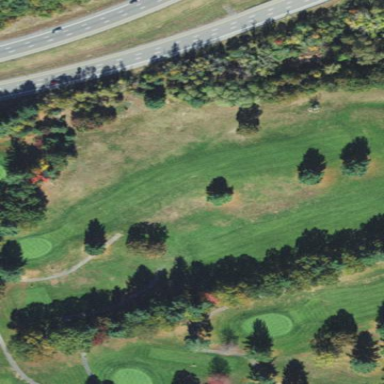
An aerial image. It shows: Grassy area designated as golf fairway.